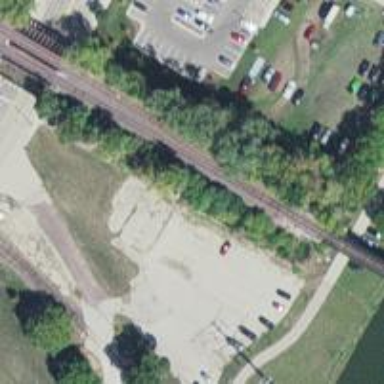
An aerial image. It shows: Railway siding with rails.